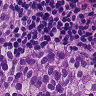
Metastatic tissue present: yes